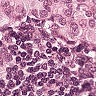
Metastatic tissue present: yes